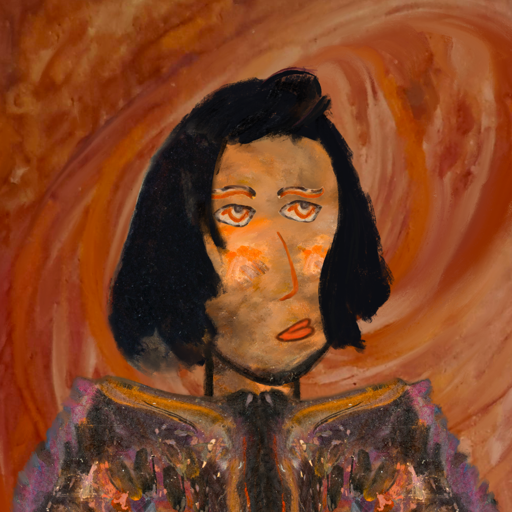
Background: Pious_Lady, Head And Neck Side: Gypsy_Queen, Face Side: Experience, Bust: Gypsy_Queen, Hair Side: Mosgoul, Head Accessory: Blank, Second Necklace: Blank, Necklace: Blank, Baby: Blank